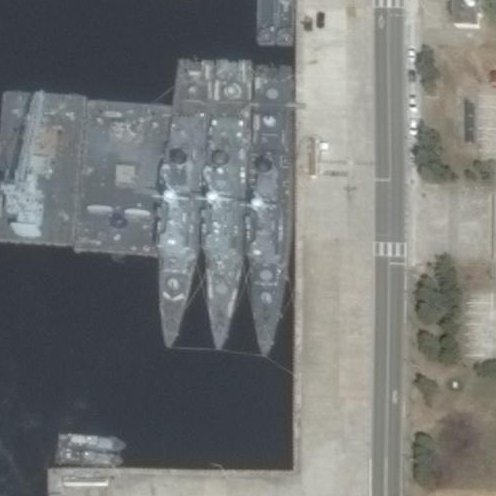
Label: cruiser